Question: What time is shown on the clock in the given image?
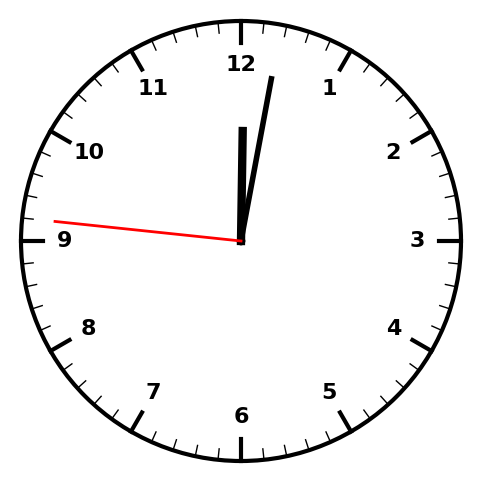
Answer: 12:01:46